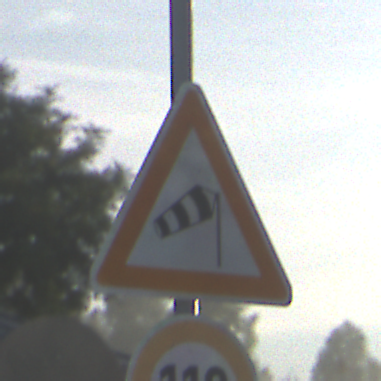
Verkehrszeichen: SeitenwindVonRechts
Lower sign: Geschwindigkeit110
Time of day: SunriseSunset
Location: Outdoor (Suburban)
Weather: PartlyCloudy
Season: NotSpecified
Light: Natural